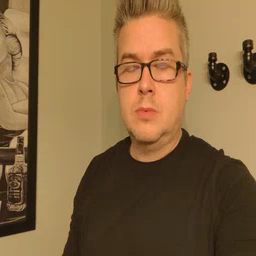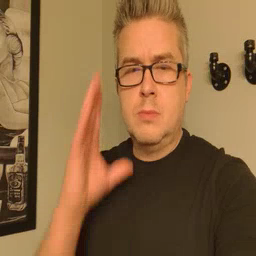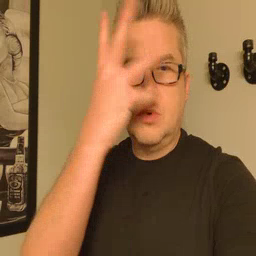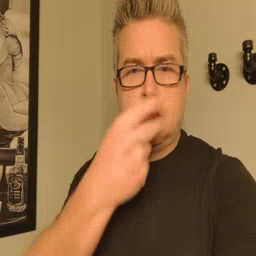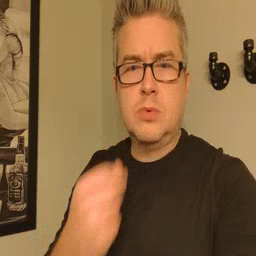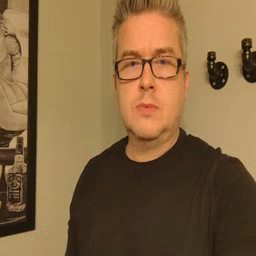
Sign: pretty